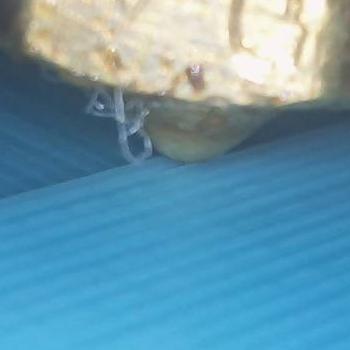
Flow rate: 62%